Interaction volume radius: 5 \u00c5
Interaction volume height: 20 \u00c5
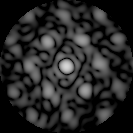
Disorder parameter: 0.457